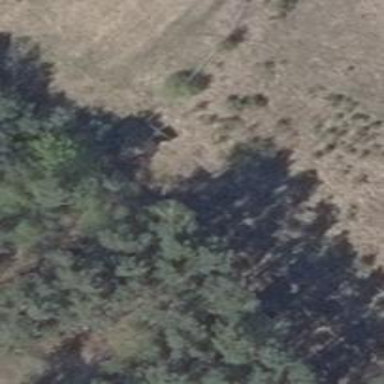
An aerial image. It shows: Hunting stand.